Question: I have the following situation: I have to create a round corner table into the footer of my PDF using iTextSharp but I am finding some difficulties to do it.
First of all I have create a class named that extends the iTextSharp interface.
In this class I have implemented the method that create the footer on the end of all pages, this is my code:
'''
// Write on end of each page
public override void OnEndPage(PdfWriter writer, Document document)
{
base.OnEndPage(writer, document);
PdfPTable tabFot = new PdfPTable(new float[] { 1F });
tabFot.TotalWidth = 300F;
tabFot.DefaultCell.Border = PdfPCell.NO_BORDER;
tabFot.DefaultCell.CellEvent = new RoundedBorder();
PdfPCell cell;
cell = new PdfPCell(new Phrase("Footer"));
tabFot.AddCell(cell);
tabFot.WriteSelectedRows(0, -1, 150, document.Bottom, writer.DirectContent);
}
'''
As you can see in this code I create a table named that is 300px wisth and that contains a single column. I also setted the cell event handler for this table cells as a object.
And this is the code of my class:
'''
class RoundedBorder : IPdfPCellEvent
{
public void CellLayout(PdfPCell cell, iTextSharp.text.Rectangle rect, PdfContentByte[] canvas)
{
PdfContentByte cb = canvas[PdfPTable.BACKGROUNDCANVAS];
cb.RoundRectangle(
rect.Left + 1.5f,
rect.Bottom + 1.5f,
rect.Width - 3,
rect.Height - 3, 4
);
cb.Stroke();
}
}
'''
The problem is that my program work and the PDF is generated but the table in the footer have not the rounded corners but the classic square corners, I obtain this result:

Why? What am I missing? what can I do to solve?
Tnx
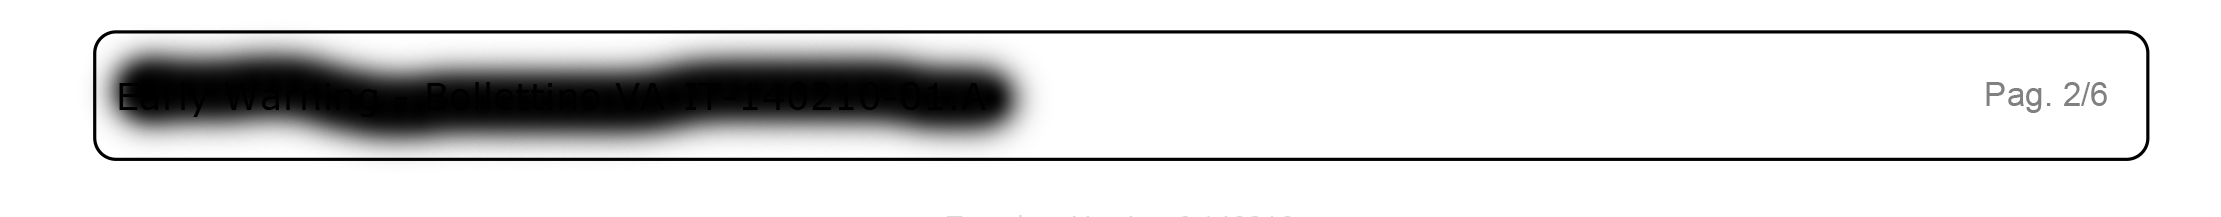
Answer: The reason why it doesn't work is very simple. You are defining the 'NO_BORDER' value and the cell event for the 'DefaultCell'. As documented, the properties of the default cell are used when you add a cell without creating a cell yourself. For instance:
'''
table.AddCell("Test 1");
'''
In your case, you are not using the default cell, you are creating your own 'PdfPCell' instance:
'''
PdfPCell cell = new PdfPCell(new Phrase("Footer"));
'''
This 'cell' instance has its properties of its own. It doesn't look at what you defined for the 'DefaultCell' (otherwise there would be no way to introduce properties that are different from the default). Hence you need:
'''
cell.Border = PdfPCell.NO_BORDER;
cell.CellEvent = new RoundedBorder();
'''
Now the specific cell 'cell' will only have a rounded border.